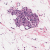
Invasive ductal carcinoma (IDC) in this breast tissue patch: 0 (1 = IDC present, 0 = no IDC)